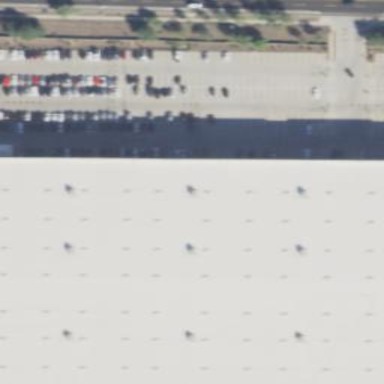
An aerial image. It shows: Warehouse serving as post depot.